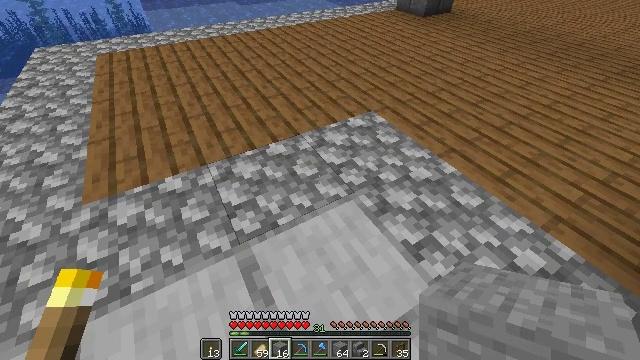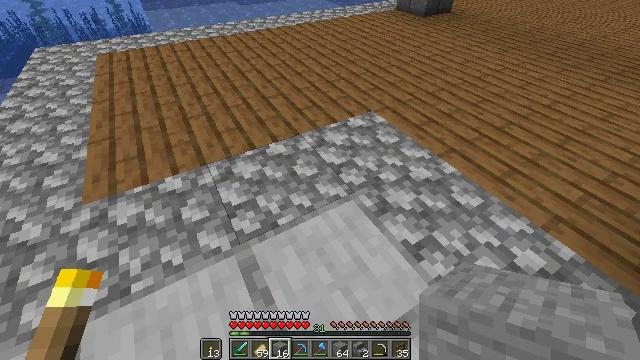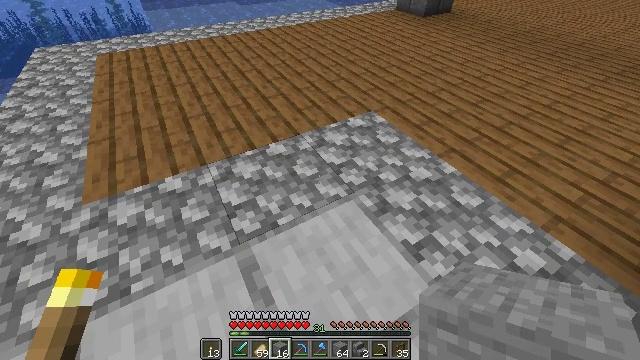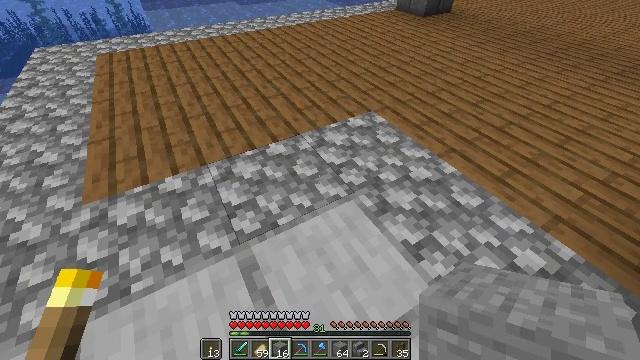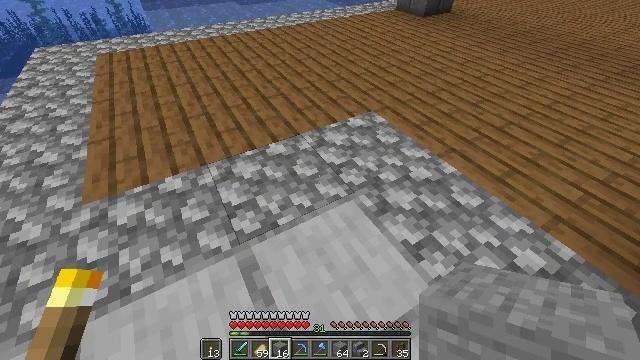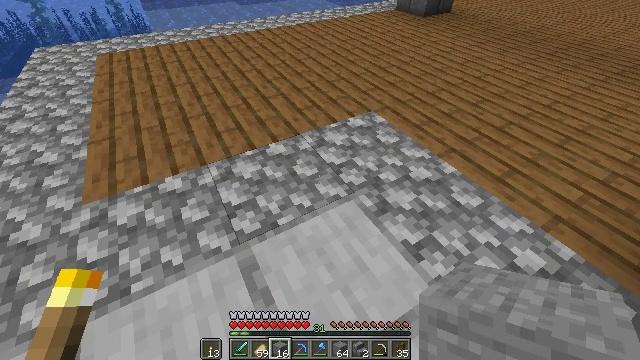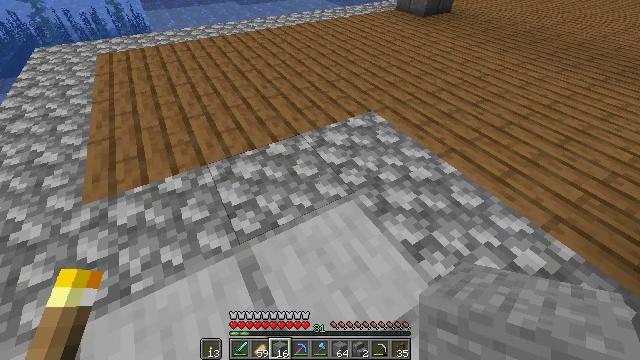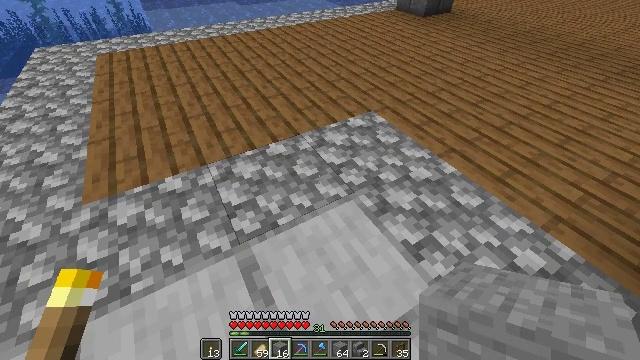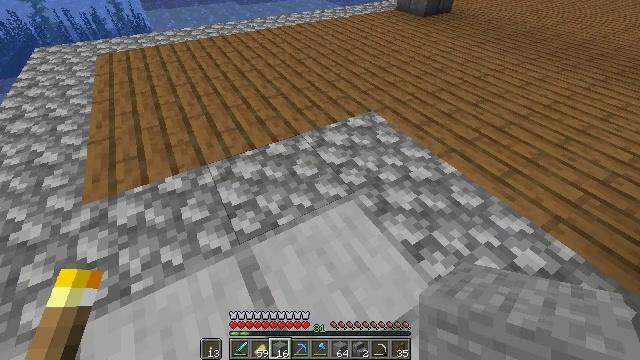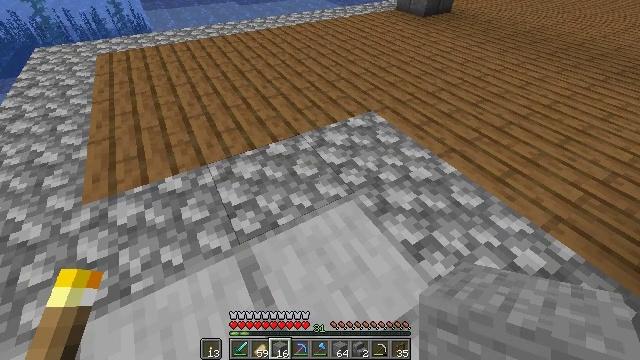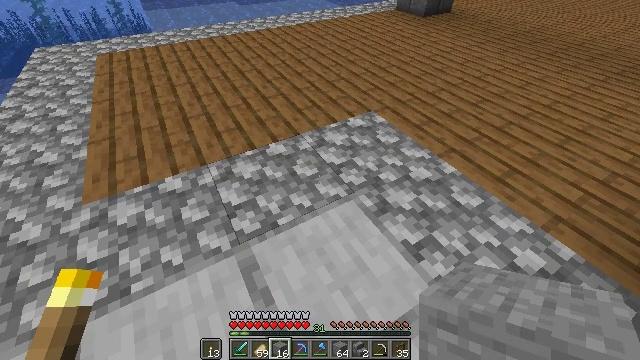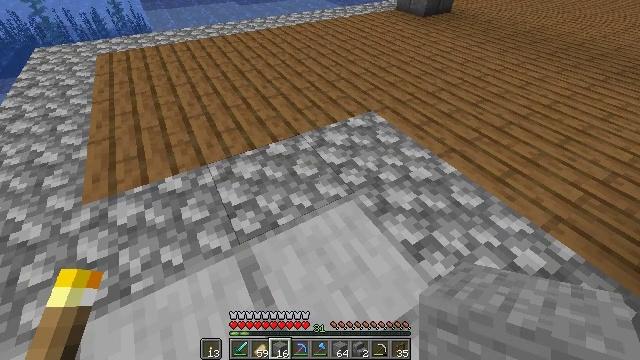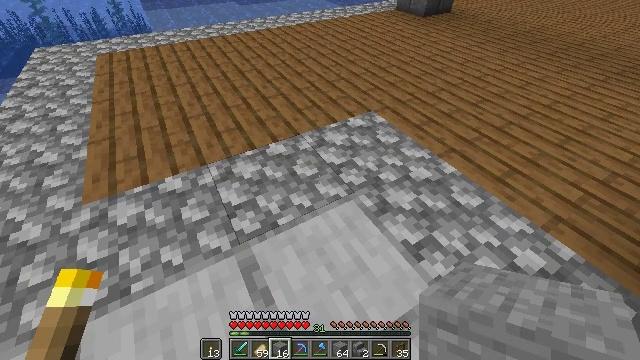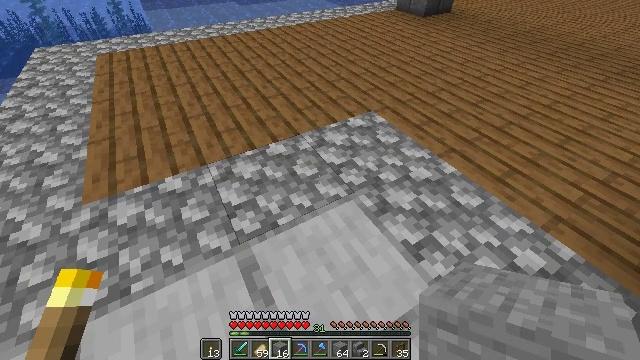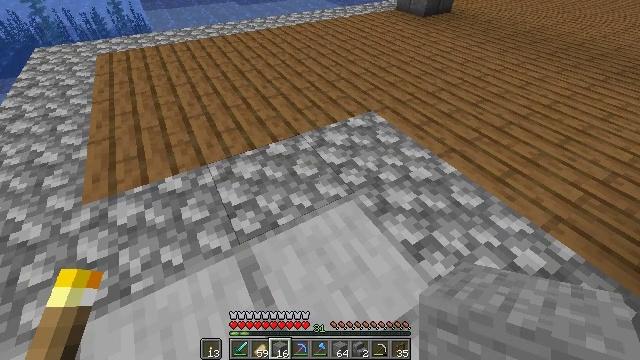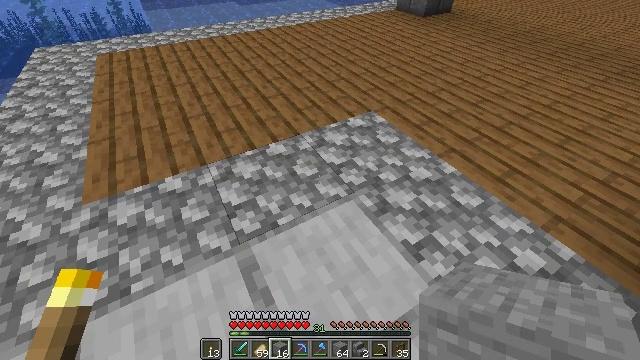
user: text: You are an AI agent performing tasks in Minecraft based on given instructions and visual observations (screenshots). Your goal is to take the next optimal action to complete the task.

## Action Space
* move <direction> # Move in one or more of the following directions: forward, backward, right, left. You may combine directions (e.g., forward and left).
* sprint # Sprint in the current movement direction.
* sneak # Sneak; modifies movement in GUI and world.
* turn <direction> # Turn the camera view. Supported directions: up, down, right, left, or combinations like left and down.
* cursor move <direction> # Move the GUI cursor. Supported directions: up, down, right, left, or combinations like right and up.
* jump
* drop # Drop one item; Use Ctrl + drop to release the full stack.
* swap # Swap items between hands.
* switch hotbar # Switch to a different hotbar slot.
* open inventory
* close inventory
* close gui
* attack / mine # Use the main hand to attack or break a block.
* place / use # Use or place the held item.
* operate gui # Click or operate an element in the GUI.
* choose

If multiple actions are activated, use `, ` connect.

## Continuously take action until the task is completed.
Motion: motion action
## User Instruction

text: Combine four stone blocks to make stone bricks.
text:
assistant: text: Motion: no_op
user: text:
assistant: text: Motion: no_op
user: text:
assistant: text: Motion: no_op
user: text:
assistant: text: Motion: no_op
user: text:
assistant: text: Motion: no_op
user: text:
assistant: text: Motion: no_op
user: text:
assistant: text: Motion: no_op
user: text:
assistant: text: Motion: no_op
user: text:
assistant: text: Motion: no_op
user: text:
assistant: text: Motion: no_op
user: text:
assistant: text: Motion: no_op
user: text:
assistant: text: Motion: no_op
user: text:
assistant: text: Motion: no_op
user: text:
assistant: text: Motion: no_op
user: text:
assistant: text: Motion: no_op
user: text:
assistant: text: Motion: no_op
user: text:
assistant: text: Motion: no_op
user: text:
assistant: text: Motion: no_op
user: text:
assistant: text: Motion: no_op
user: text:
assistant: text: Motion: no_op
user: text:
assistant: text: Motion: no_op
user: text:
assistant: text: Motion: no_op
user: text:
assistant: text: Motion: no_op
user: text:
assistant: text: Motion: no_op
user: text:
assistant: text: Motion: no_op
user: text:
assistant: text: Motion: no_op
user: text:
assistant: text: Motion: no_op
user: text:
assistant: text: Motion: no_op
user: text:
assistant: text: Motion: no_op
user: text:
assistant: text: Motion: no_op